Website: walmart
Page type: customer-info-address
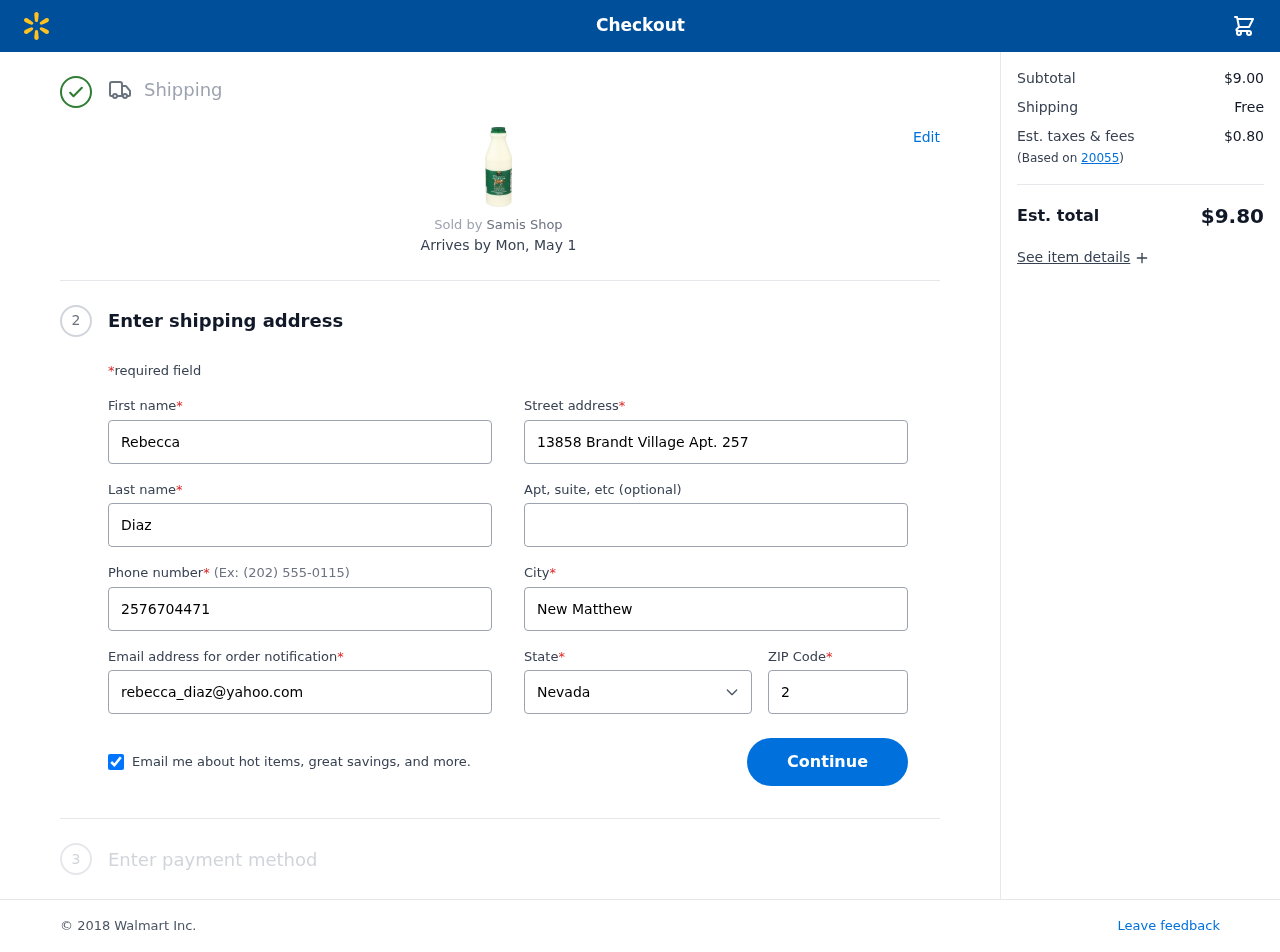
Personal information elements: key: PII_CITY
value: New Matthew
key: PII_EMAIL
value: rebecca_diaz@yahoo.com
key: PII_FIRSTNAME
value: Rebecca
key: PII_LASTNAME
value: Diaz
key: PII_PHONE
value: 2576704471
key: PII_POSTCODE
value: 20055
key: PII_STATE
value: Nevada
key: PII_STREET
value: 13858 Brandt Village Apt. 257
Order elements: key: ORDER_DELIVERY_DATE
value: Mon, May 1
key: ORDER_SUBTOTAL
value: $9.00
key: ORDER_SHIPPING_COST
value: Free
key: ORDER_TAX
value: $0.80
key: ORDER_TOTAL
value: $9.80